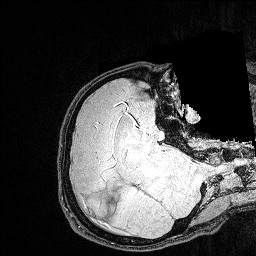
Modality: FLASH
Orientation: axial
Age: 26
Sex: male